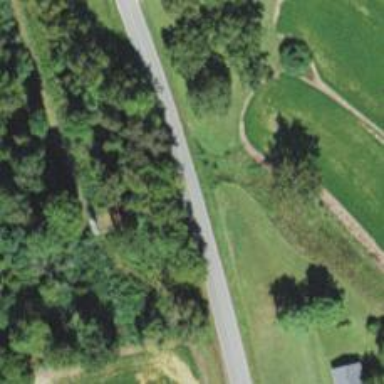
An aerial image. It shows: Tertiary road.